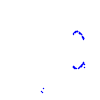
Particle: proton